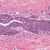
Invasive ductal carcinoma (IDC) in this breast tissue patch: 0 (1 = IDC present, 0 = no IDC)